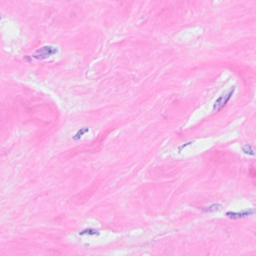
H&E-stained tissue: Breast